Aerial crown-view tile of a tropical tree (Barro Colorado Island, Panama), acquired 20250217:
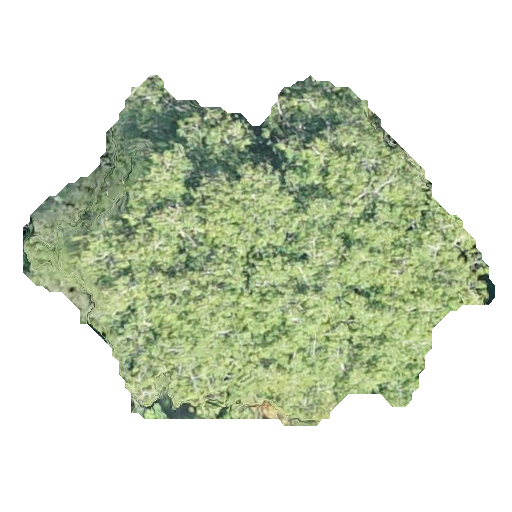
Species: Virola surinamensis
GBIF accepted scientific name: Virola surinamensis
Crown area: 162.966 m²